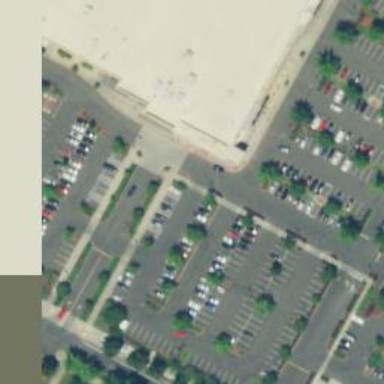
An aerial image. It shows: Parking space is available.